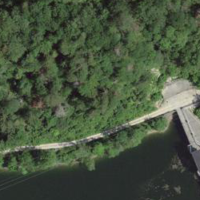
EUNIS habitat code: 44
Species observed at this site:
Campanula rapunculoides
Prunus spinosa